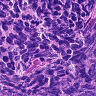
Metastatic tissue present: no